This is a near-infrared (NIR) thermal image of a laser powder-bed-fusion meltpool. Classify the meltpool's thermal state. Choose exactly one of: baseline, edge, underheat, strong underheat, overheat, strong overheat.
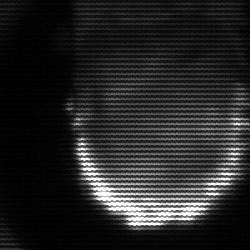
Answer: baseline